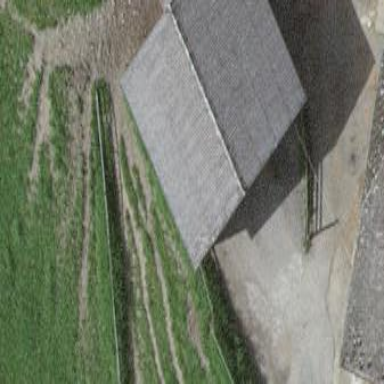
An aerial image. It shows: Shed building.